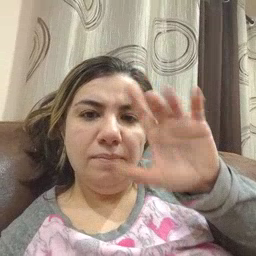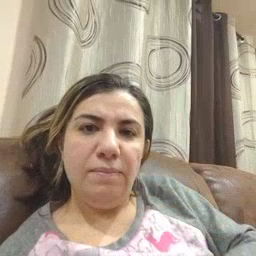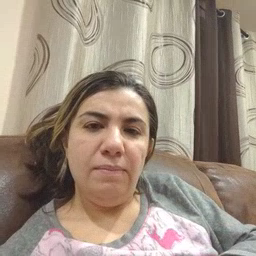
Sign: puzzle